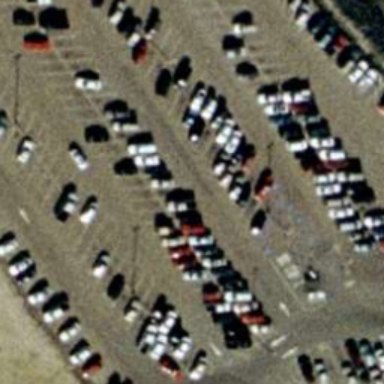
Lots of cars parked neatly in the parking lot .